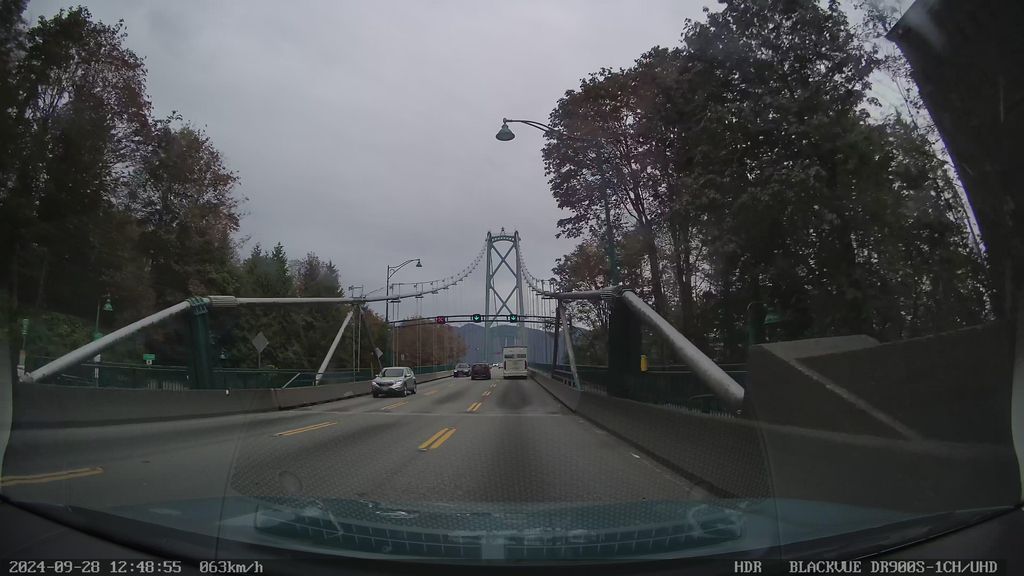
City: vancouver